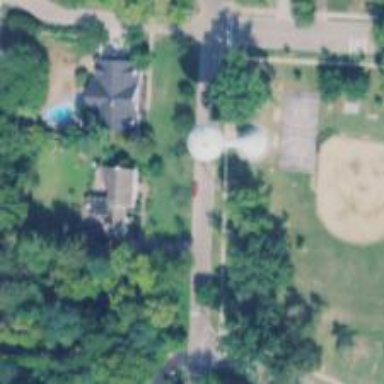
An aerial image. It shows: Water tower that is man-made.